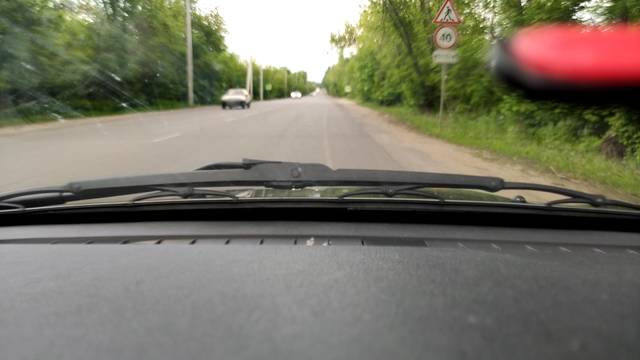
Region: Russia
Coordinates: 51.601, 39.178